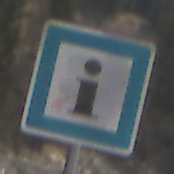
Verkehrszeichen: Informationsstelle
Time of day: Midday
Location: Outdoor (Nature)
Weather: PartlyCloudy
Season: NotSpecified
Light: Natural